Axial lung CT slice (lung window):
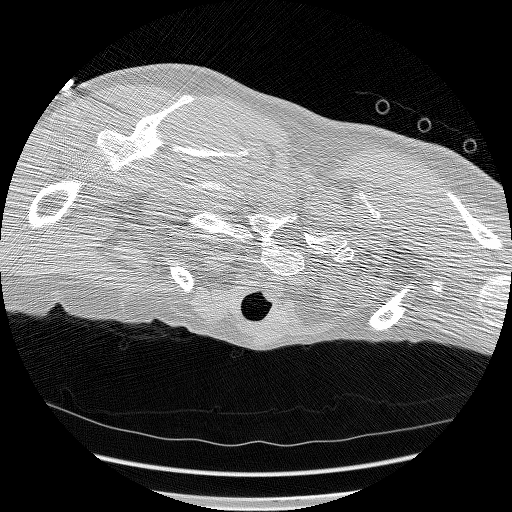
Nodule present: no